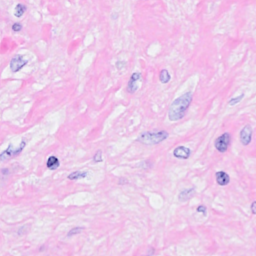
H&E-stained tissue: Breast